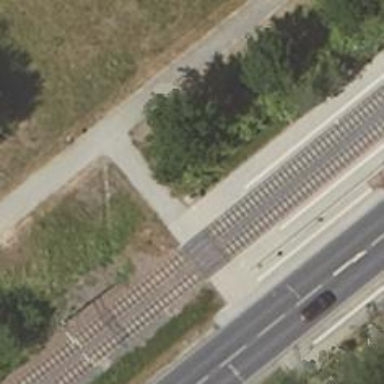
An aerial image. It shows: Footway along the road.